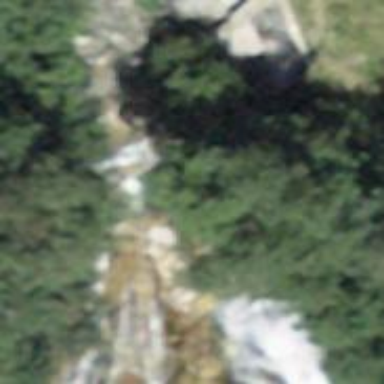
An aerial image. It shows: Beautiful waterfall in nature.